Question: I have a web service with endpoint:
'''
<endpoint address="http://localhost:7002/GeoMat.asmx" binding="basicHttpBinding"
bindingConfiguration="Geometrik HesaplamalarSoap" contract="GeoMatService.GeometrikHesaplamalarSoap"
name="Geometrik HesaplamalarSoap"/>
'''
When I trace soap I can see request data but can't see response data.
In red rectangular you can see requests but in the second part instead of response there is a small icon.
How can I fix it?

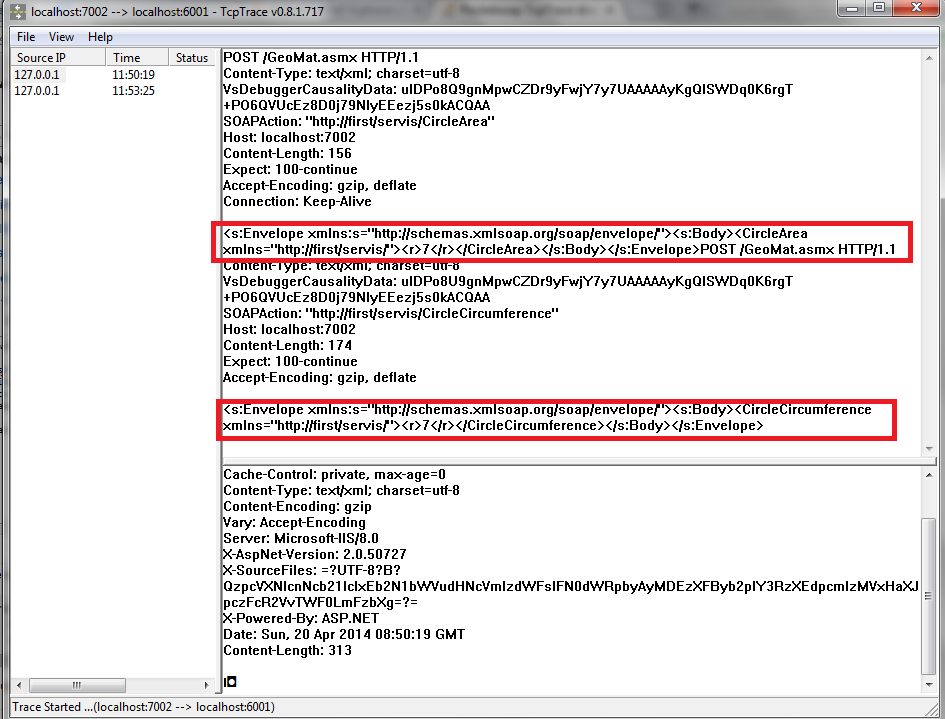
Answer: The message is being shown. You can see all the headers the WebService is sending, and then a blank line. The final line is the body of the response; it looks like it contains binary data. TcpTrace is not going to do anything with that save shove the bits at the screen.
TcpTrace was I believe written to trace text messages: it expects the body to be text like HTML. When used against something which sends back binary data, it has no idea what to do with it. How could it?